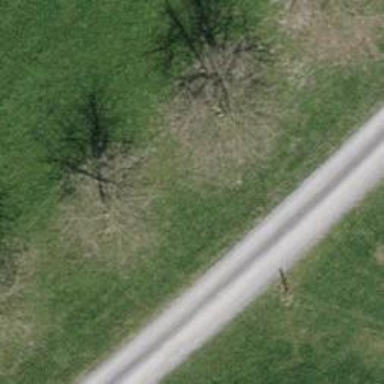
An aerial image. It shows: Row of trees in natural setting.